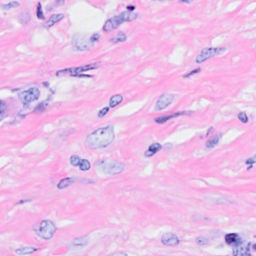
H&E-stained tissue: Breast